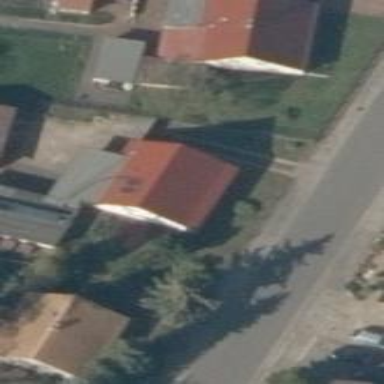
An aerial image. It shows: Detached building.